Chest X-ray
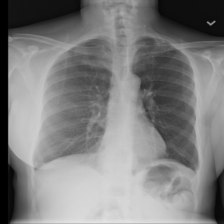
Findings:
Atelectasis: negative
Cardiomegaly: negative
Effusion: negative
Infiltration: positive
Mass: negative
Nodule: negative
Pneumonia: negative
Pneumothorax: negative
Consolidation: negative
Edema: negative
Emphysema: negative
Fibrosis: negative
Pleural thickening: negative
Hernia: negative